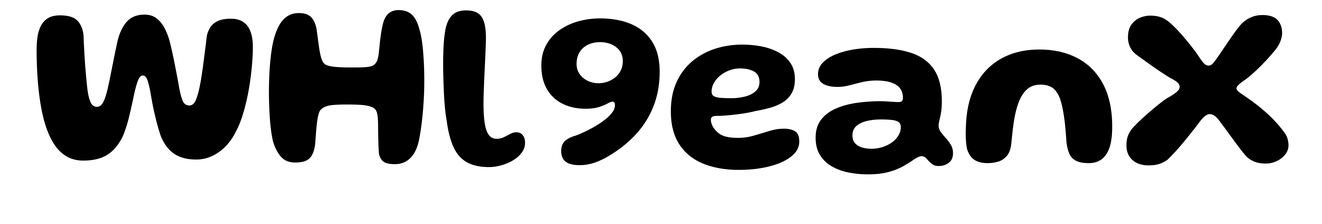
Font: Gluten_SemiBold